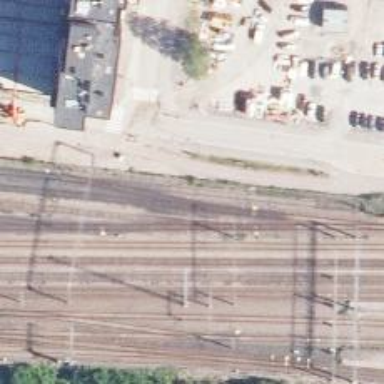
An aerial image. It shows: Railway signal.